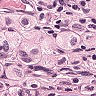
Metastatic tissue present: yes